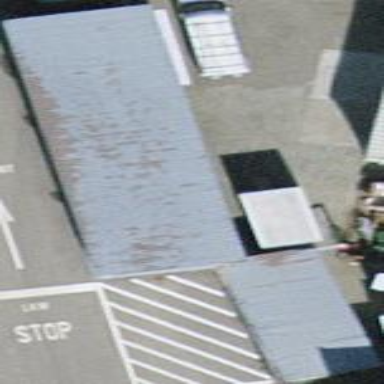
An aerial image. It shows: View of roof of building.